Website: crate-barrel
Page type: account-selection
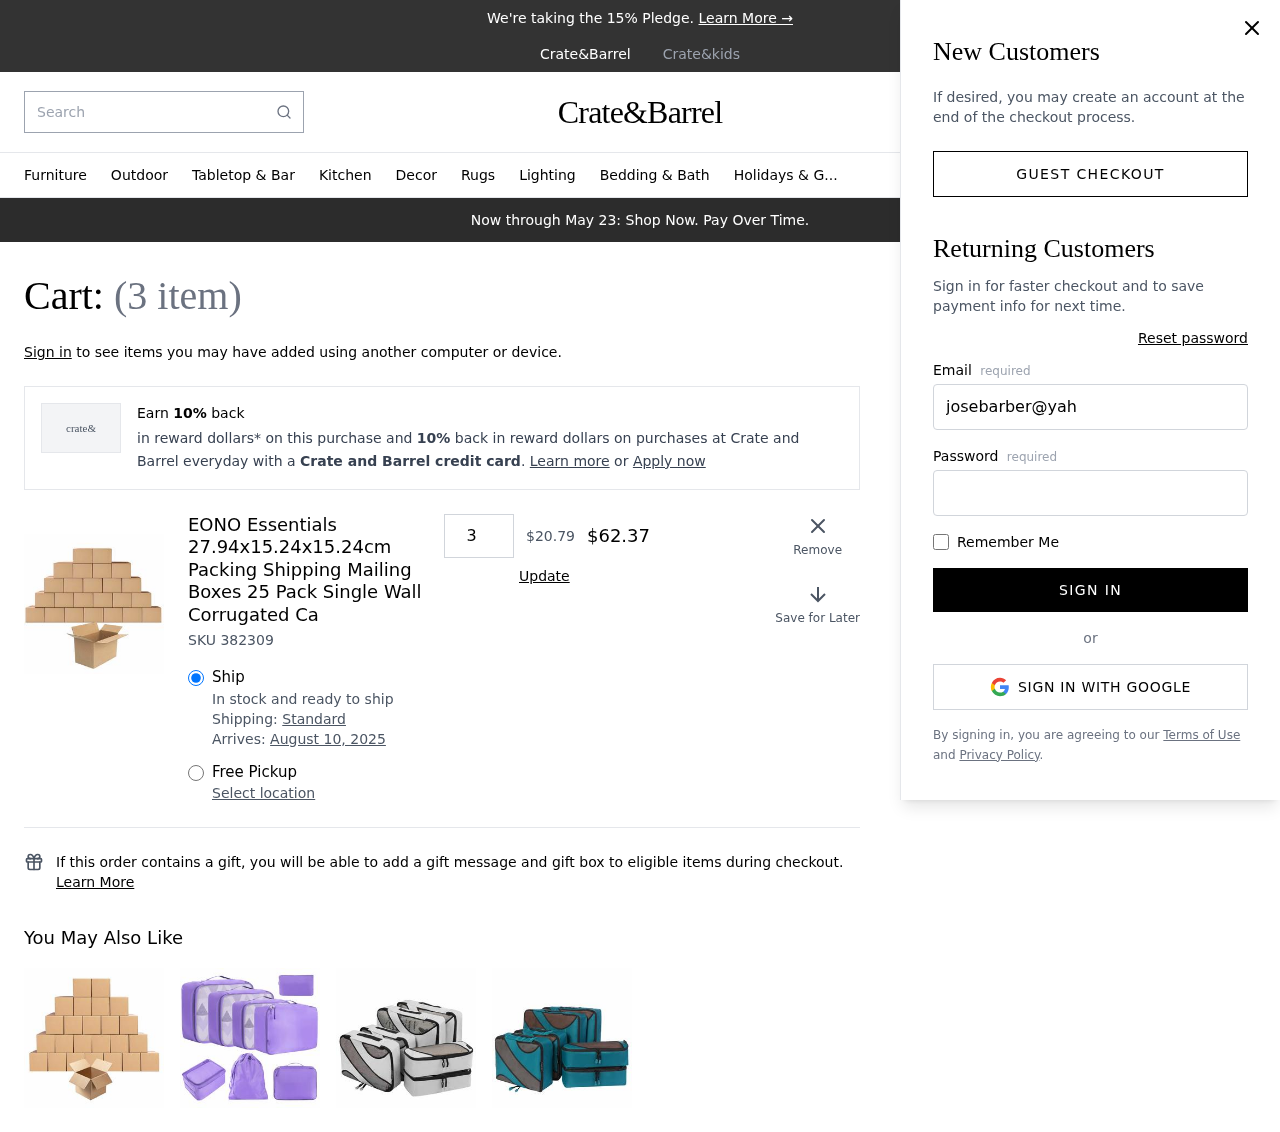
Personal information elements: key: PII_EMAIL
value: josebarber@yahoo.com
Product elements: key: PRODUCT1_NAME
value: EONO Essentials 27.94x15.24x15.24cm Packing Shipping Mailing Boxes 25 Pack Single Wall Corrugated Ca
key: PRODUCT1_PRICE
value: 20.79
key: PRODUCT1_QUANTITY
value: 3
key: PRODUCT1_SKU
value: SKU 382309
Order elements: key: ORDER_NUM_ITEMS
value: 3
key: ORDER_DELIVERY_DATE
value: August 10, 2025
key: ORDER_SUBTOTAL
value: $62.37
Search elements: key: HEADER_SEARCH
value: Search